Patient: sex F, age 56
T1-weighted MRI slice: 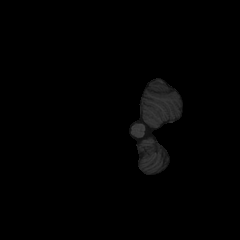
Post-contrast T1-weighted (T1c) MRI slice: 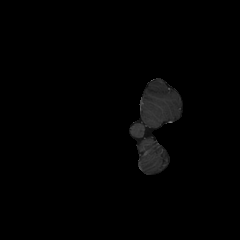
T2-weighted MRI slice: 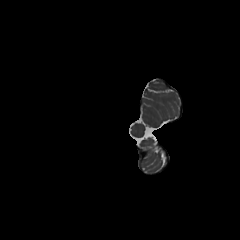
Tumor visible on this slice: no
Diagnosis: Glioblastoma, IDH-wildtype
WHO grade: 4